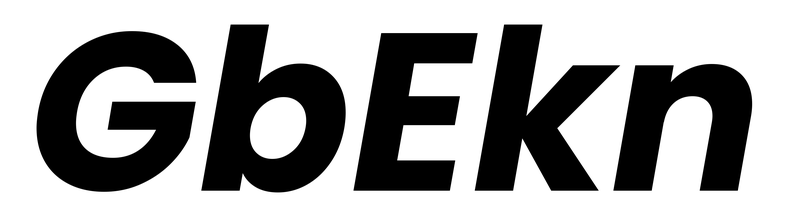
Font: Poppins-BoldItalic